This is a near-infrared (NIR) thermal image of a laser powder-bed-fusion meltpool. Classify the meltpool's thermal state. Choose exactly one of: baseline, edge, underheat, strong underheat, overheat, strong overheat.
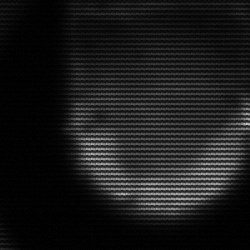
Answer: edge